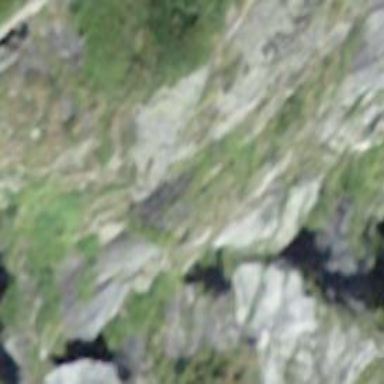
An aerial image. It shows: Cliff in nature.